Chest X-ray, PA view. Patient: 47 years old, sex M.
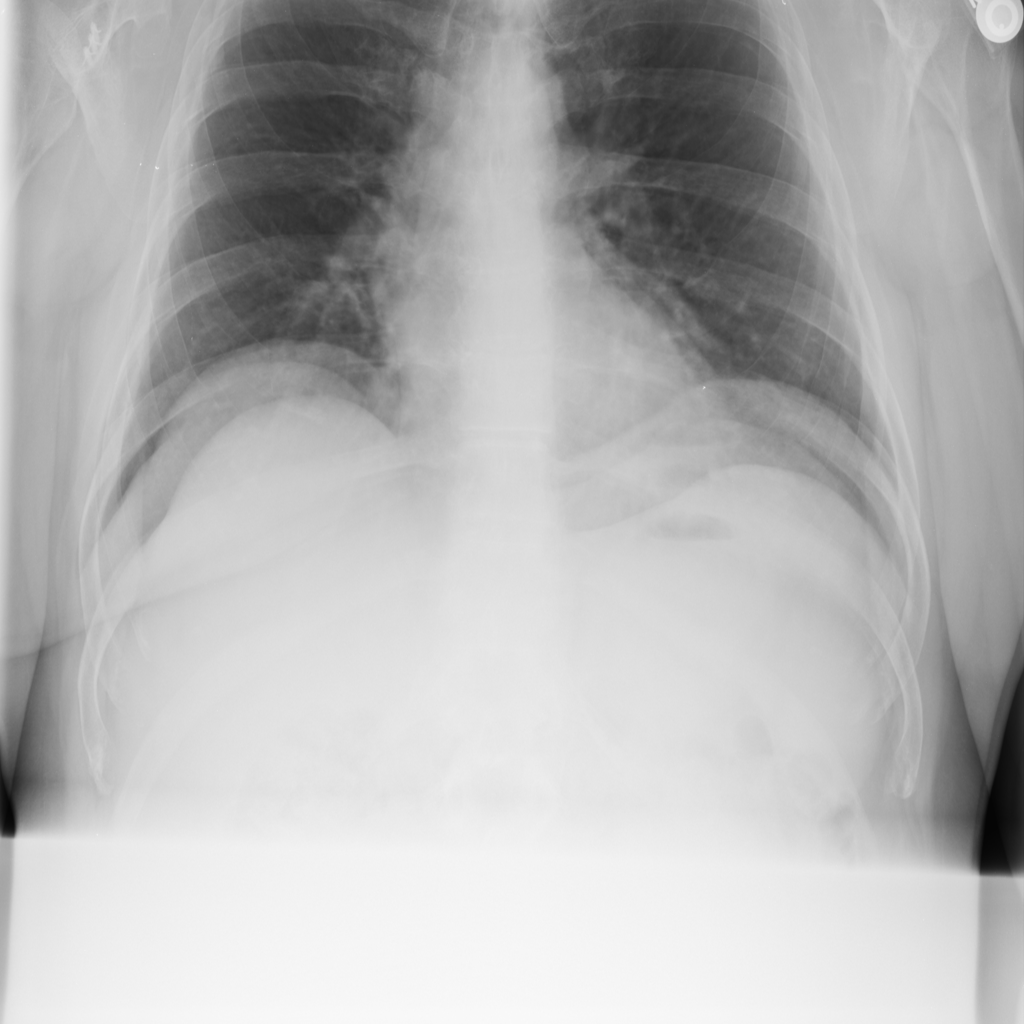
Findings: No Finding